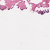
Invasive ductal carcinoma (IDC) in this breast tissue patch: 0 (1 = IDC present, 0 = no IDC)